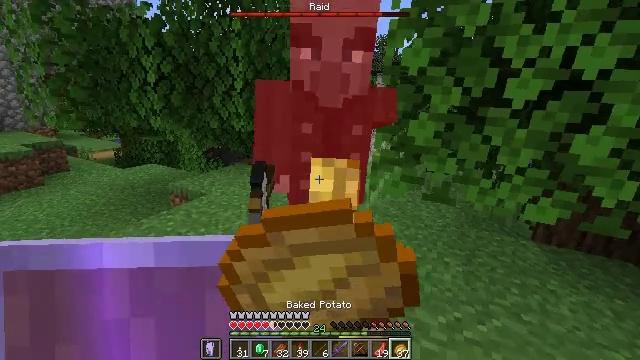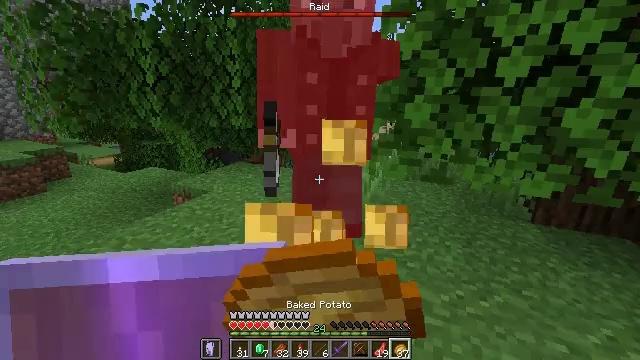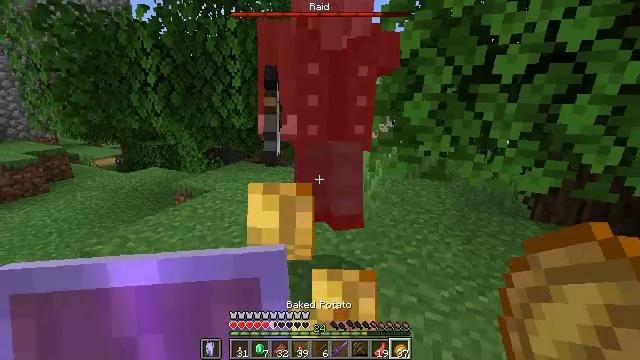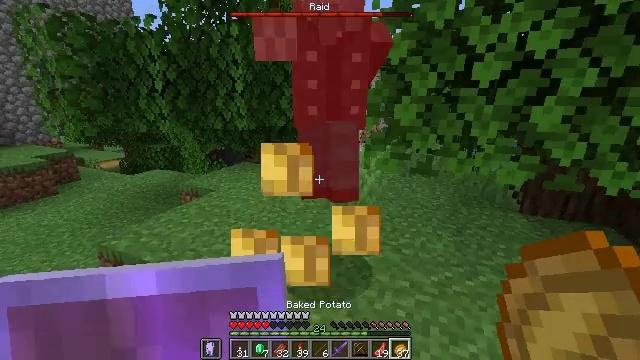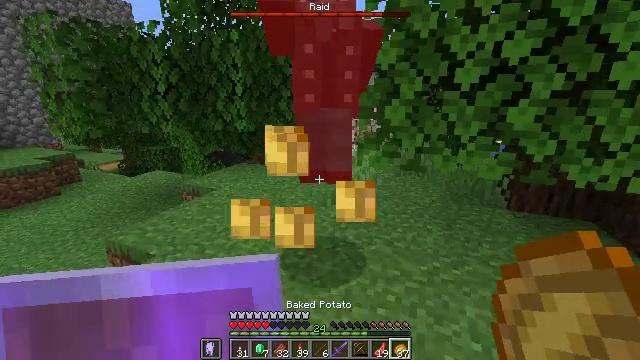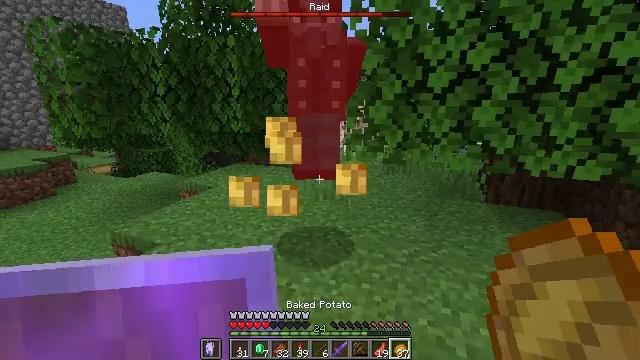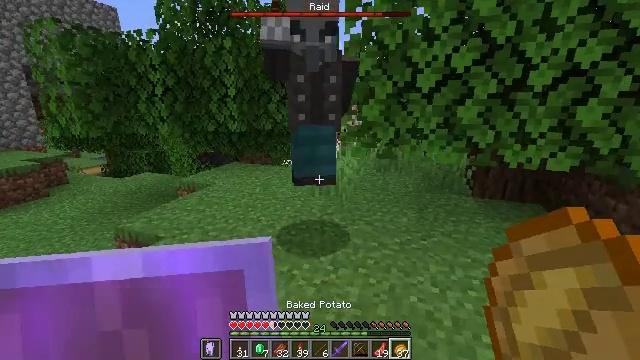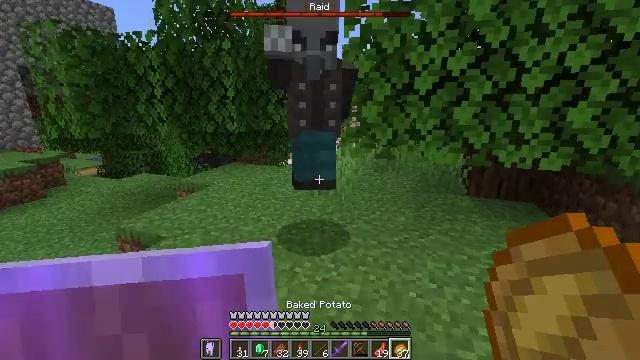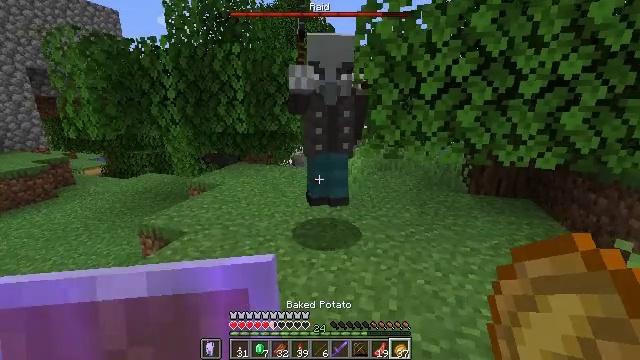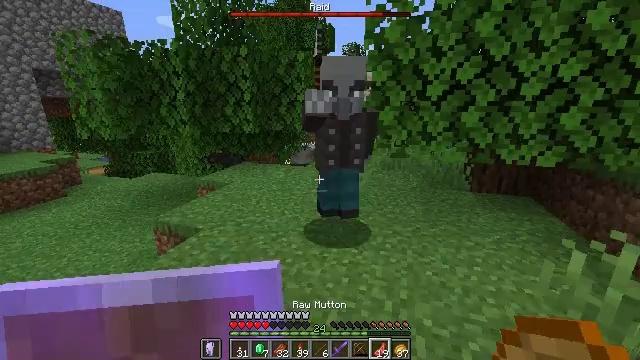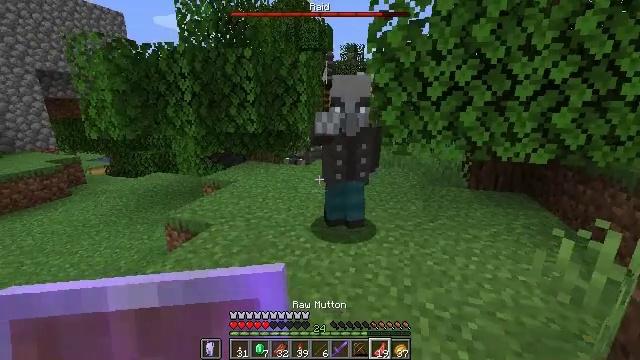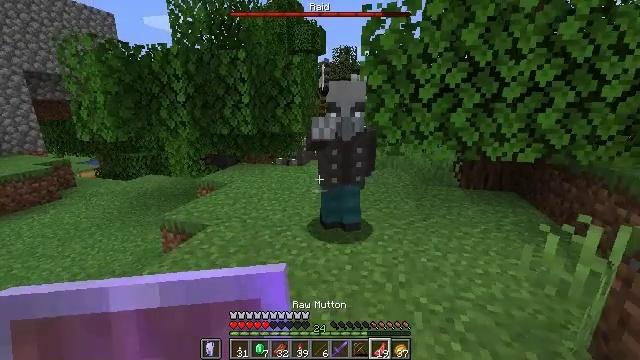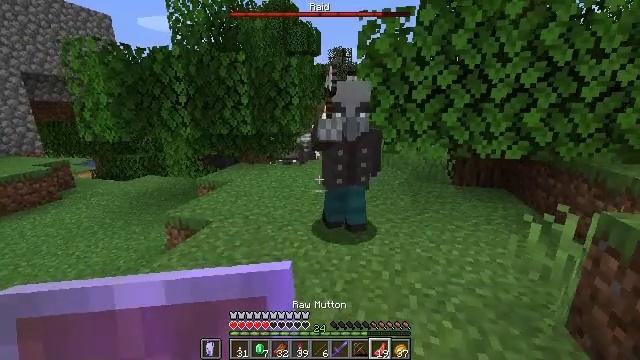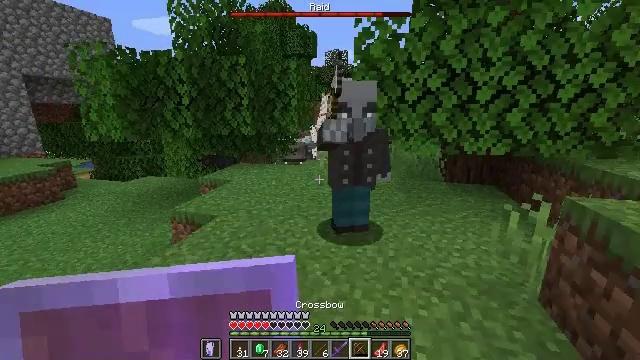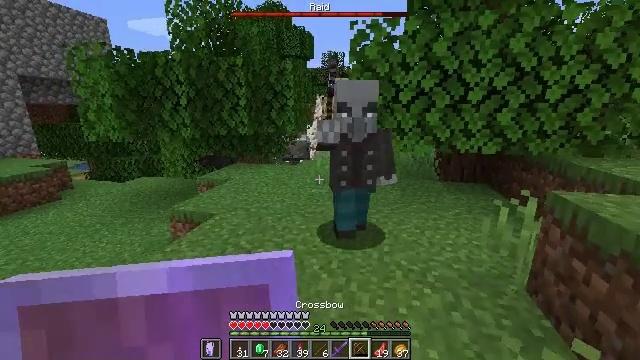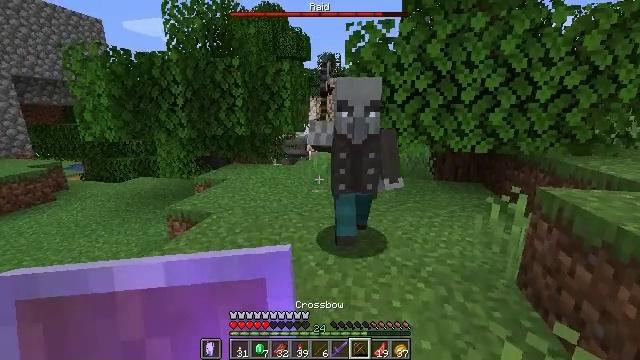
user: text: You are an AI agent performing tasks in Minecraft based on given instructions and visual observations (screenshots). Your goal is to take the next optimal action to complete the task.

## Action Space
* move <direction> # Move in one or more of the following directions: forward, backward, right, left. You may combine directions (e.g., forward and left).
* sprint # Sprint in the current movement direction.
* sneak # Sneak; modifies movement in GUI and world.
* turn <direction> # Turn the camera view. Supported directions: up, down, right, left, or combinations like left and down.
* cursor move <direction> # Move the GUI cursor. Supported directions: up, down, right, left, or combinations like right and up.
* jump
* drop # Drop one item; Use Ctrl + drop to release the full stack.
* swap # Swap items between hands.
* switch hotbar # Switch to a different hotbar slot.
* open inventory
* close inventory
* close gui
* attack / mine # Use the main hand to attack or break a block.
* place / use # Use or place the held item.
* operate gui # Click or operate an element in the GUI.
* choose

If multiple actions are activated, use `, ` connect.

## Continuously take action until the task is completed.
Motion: motion action
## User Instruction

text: Kill a vindicator.
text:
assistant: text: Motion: move back, use / place
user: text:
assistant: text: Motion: move back
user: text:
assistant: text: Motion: move back
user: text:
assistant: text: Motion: move back
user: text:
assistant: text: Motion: move back, turn right
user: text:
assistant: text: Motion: move back and move left, turn right
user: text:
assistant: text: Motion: move back and move left
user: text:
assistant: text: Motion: move back and move left
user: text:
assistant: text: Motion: move back and move left
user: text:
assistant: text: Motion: move back
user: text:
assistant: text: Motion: move back, turn right
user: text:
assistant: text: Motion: move back
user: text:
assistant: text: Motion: no_op
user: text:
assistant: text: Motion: no_op
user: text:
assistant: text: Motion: no_op
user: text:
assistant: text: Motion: no_op
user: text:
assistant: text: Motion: no_op
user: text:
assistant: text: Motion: turn right
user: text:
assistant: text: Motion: move back, turn right
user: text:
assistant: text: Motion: move back, turn right
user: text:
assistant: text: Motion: move back
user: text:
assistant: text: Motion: turn right
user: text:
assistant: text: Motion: turn right and up
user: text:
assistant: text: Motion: turn right
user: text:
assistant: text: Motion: no_op
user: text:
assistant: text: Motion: attack / mine
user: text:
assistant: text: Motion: attack / mine
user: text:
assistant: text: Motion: turn left
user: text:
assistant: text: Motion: attack / mine
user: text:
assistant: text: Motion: turn left, attack / mine